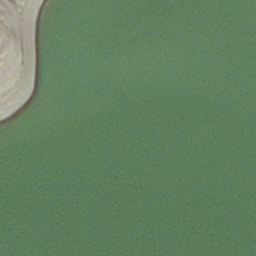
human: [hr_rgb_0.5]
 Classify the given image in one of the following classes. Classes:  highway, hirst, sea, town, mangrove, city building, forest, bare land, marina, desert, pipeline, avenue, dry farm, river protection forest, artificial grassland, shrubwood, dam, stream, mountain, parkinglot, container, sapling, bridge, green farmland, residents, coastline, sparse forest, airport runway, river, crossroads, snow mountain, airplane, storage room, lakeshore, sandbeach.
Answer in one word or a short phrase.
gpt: hirst